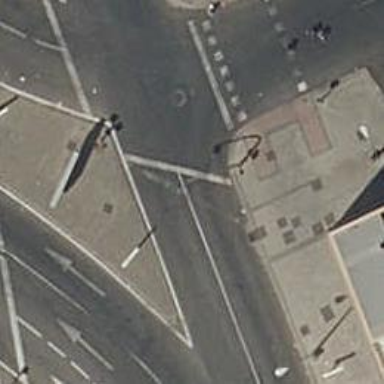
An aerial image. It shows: Road with traffic signals.